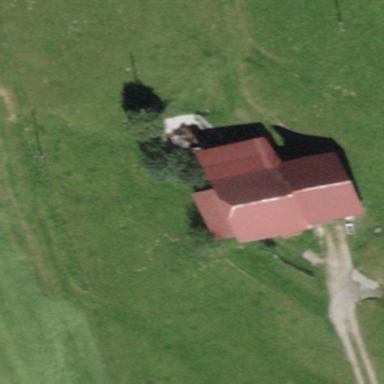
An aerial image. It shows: Barn.